Question: Let's say we have a list which contains another lists with some data, in my case frequencies.
'''
model_order = [[],
[1],
[1.1],
[1, 1.5],
[1, 1.55, 3.5],
[1.1, 1.45, 3.45, 3.5, 4.8]]
'''
As you can see, a nested lists have different length and can be empty as well.
I want to plot a diagram like <URL>,

but stuck on how to do it using python and matplotlib. How can I do it?
My first idea was to use a pyplot.plot() for several times and put model_order[i] as data for y-axis and np.linspace(1, len(model_order[i]), len(model_order[i])) as data for x-axis. But for that necessary to have x and y data with same first dimension.
'''
from matplotlib import pyplot
import numpy as np
def plot_stabilization_diagram(data):
pyplot.figure(figsize=(8, 6), dpi=80)
pyplot.subplot(1, 1, 1)
yaxis = np.linspace(1, len(data), len(data))
for d in xrange(len(data)):
pyplot.plot(data[d], yaxis, 'o')
pyplot.show()
>>> ValueError: x and y must have same first dimension
'''
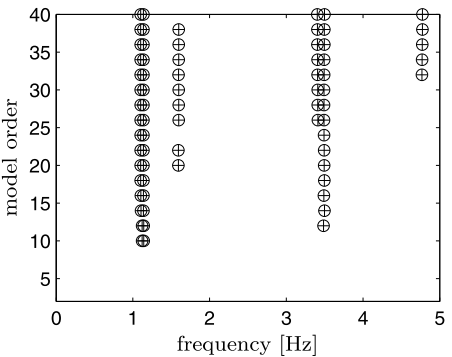
Answer: You need an array of the same order as model_order - to do this create an array with np.ones_like, np.zeros_like - you can then put whatever values you want into this array by iterating through it. You then need to iterate through each array within the array input to get each item to plot.
'''
from matplotlib import pyplot
import numpy as np
def plot_stabilization_diagram(data):
pyplot.figure(figsize=(8, 6), dpi=80)
pyplot.subplot(1, 1, 1)
yaxis = np.ones_like(data)
for pos, row in enumerate(data):
for pos2, item in enumerate(row):
pyplot.plot(item, yaxis[pos2], 'o')
pyplot.show()
def plot_stabilization_diagram_2(data):
pyplot.figure(figsize=(8, 6), dpi=80)
pyplot.subplot(1, 1, 1)
for pos, row in enumerate(data):
for pos2, item in enumerate(row):
pyplot.plot(pos, item, 'o')
pyplot.show()
model_order = [[],
[1],
[1.1],
[1, 1.5],
[1, 1.55, 3.5],
[1.1, 1.45, 3.45, 3.5, 4.8]]
plot_stabilization_diagram(model_order)
'''
Your code also puts all the frequencies from model_order onto the x-axis, rather than the y-axis.
The second version plots the frequencies based on their row number - more like what is in your example image.
<URL>